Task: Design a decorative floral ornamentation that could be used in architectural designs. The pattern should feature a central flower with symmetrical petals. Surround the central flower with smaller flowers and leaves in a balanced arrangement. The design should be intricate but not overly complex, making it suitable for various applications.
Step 833:
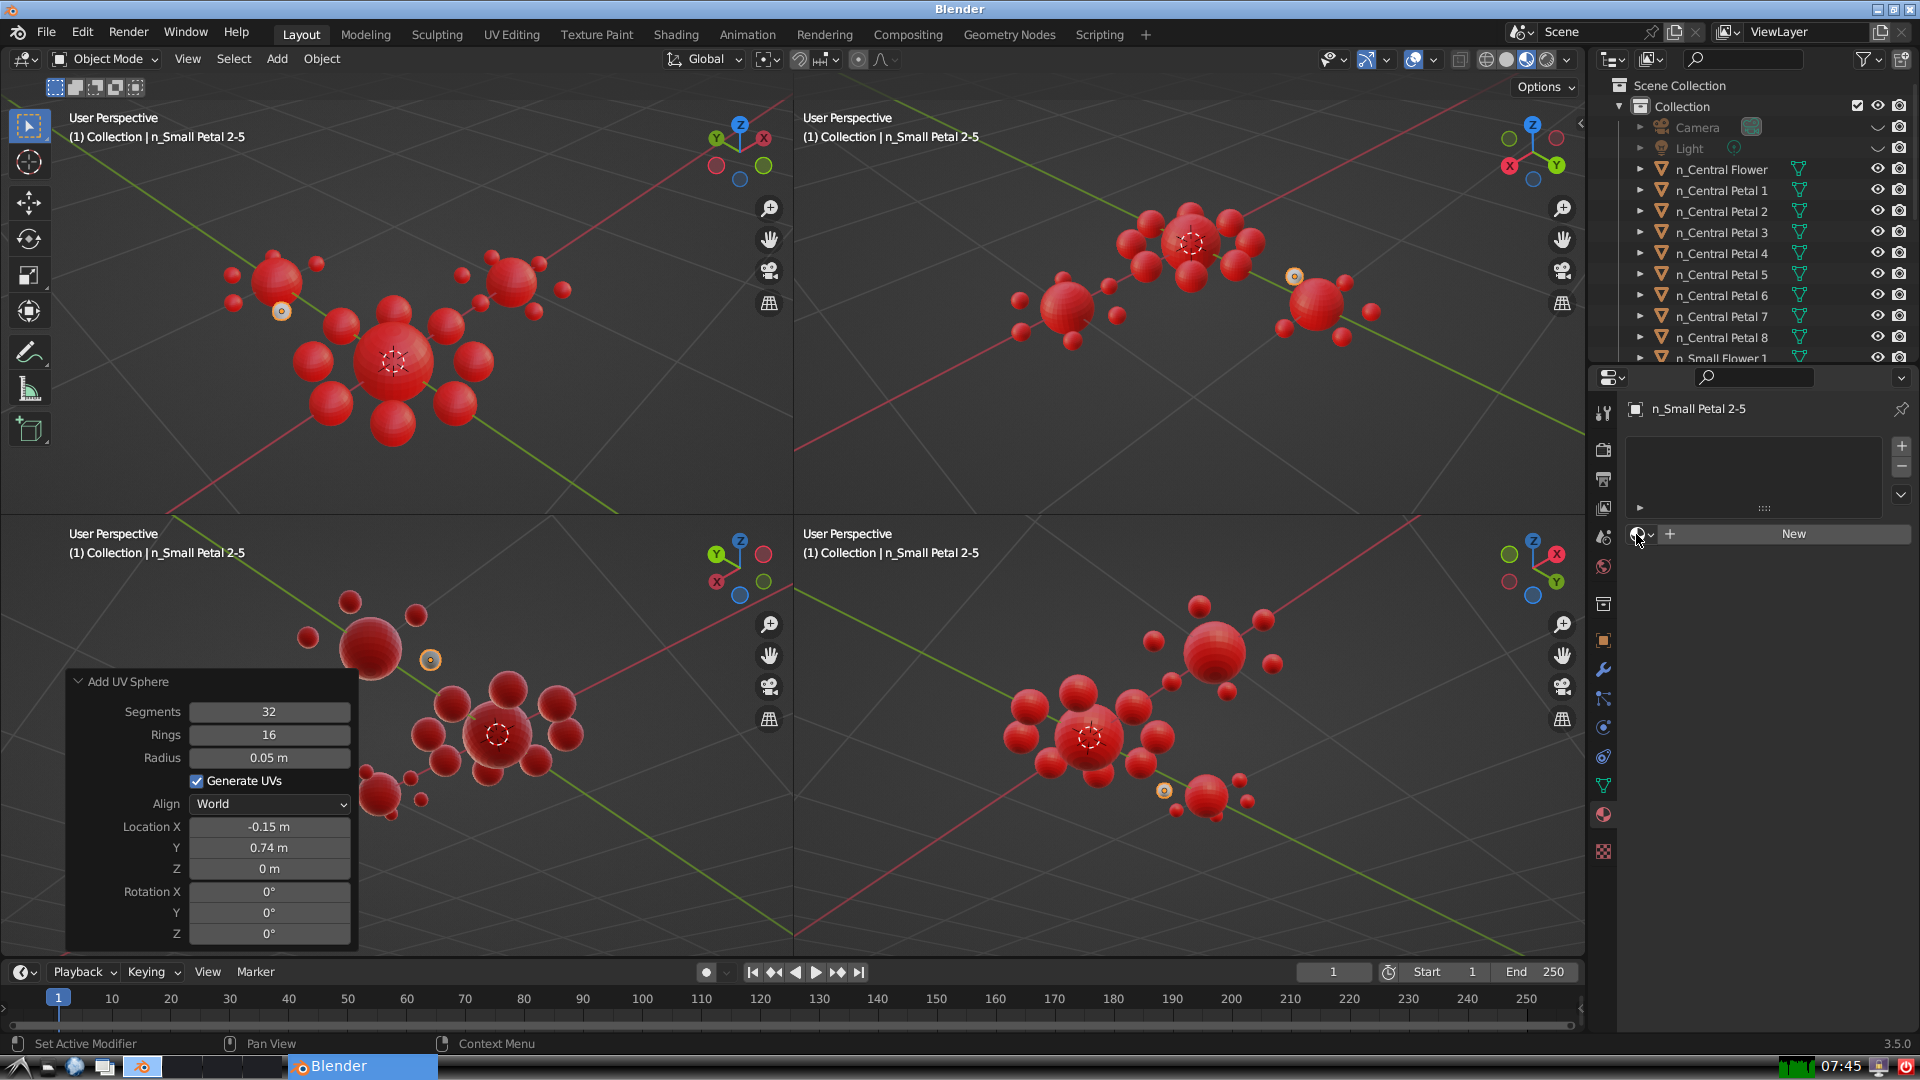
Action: click: no